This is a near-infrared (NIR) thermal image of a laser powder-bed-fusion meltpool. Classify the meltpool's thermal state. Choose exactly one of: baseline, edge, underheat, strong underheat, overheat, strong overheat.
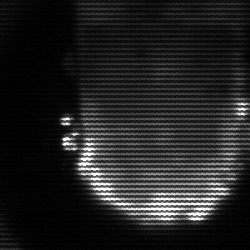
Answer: baseline